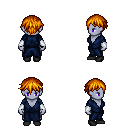
a pixel art fantasy rpg character, female body template, dark elf, purple skin, blue robe, metal pants, dark blonde short bangs hairstyle, white cloth bracers, black shoes, four views (front, back, left, right), 2x2 character sprite sheet, small pixel art, hard edges, no anti-aliasing